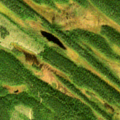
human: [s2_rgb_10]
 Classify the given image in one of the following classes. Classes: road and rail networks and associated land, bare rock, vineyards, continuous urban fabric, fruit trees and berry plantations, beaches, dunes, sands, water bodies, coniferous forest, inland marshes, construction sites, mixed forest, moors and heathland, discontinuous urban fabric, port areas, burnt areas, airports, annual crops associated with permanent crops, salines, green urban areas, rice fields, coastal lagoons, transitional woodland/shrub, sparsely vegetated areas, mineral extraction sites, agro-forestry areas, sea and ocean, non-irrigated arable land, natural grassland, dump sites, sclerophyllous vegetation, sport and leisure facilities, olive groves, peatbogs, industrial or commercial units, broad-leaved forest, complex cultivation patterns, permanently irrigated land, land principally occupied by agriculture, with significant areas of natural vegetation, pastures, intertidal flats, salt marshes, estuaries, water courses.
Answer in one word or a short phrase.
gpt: coniferous forest, transitional woodland/shrub